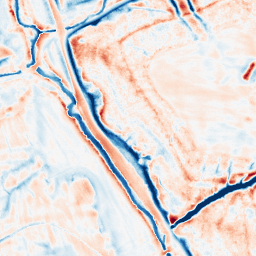
Category: edge_preserving
Decomposition family: bilateral
Decomposition parameters: d: 21
sigma_color: 25
sigma_space: 150
Upsampling method: quadratic
Upsampling parameters: scale: 2
Upsampling scale: 2